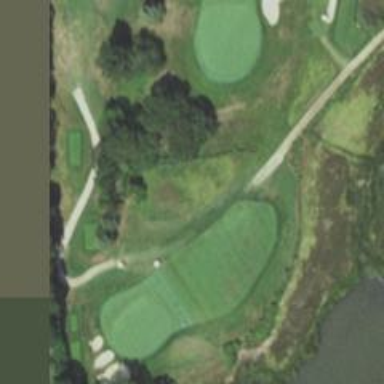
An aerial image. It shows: Service road designated as golf cart path.